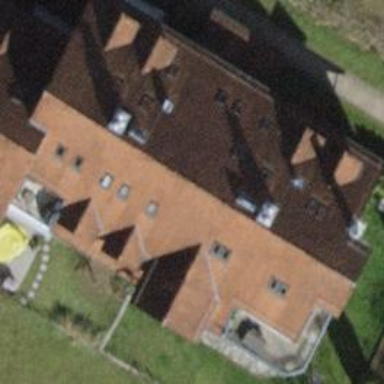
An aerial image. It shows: Building with pitched roof.